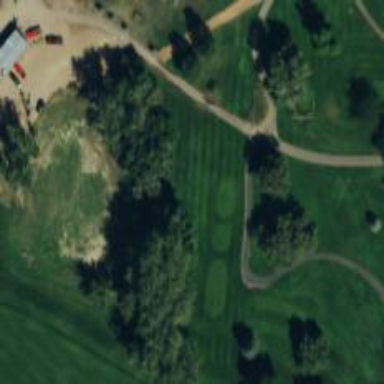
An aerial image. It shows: Track that serves as golf cart path.